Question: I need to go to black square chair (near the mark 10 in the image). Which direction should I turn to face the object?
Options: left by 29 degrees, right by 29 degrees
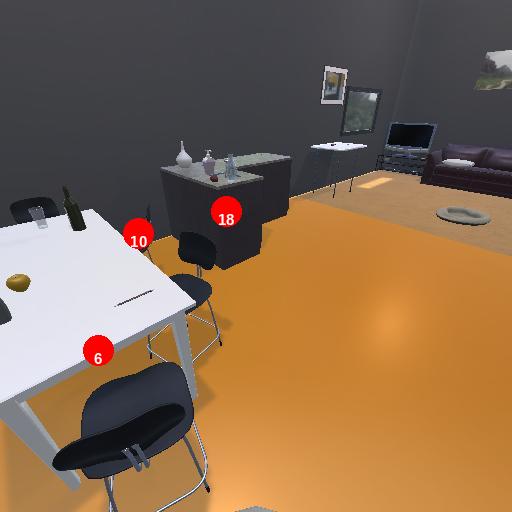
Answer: left by 29 degrees